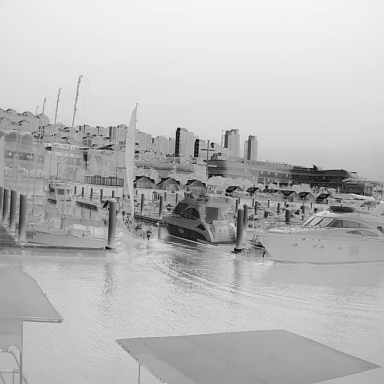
There are six objects shown in the infrared image, including three sailboats, and three canoes.